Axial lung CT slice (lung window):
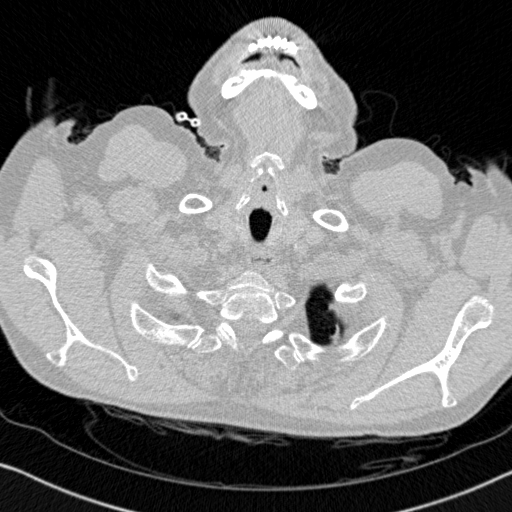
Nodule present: no